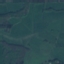
Label: Pasture